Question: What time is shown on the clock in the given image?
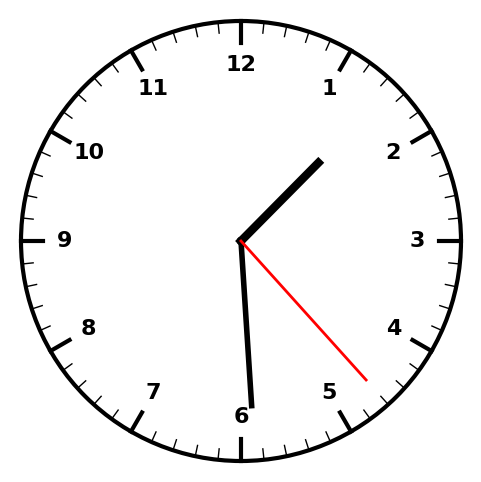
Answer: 01:29:23